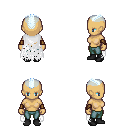
a pixel art fantasy rpg character, female body template, human, tanned skin, white tattered cape, teal pants, white cyan short mohawk hairstyle, cloth bracers, black shoes, four views (front, back, left, right), 2x2 character sprite sheet, small pixel art, hard edges, no anti-aliasing